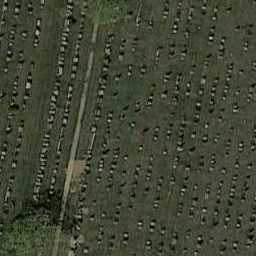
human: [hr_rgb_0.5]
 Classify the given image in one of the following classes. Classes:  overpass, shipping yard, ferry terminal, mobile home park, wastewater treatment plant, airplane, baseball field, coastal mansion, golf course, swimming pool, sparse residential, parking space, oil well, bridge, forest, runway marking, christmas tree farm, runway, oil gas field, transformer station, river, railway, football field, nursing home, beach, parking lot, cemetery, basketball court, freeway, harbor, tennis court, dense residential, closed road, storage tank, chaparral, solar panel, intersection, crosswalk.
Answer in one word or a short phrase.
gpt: cemetery